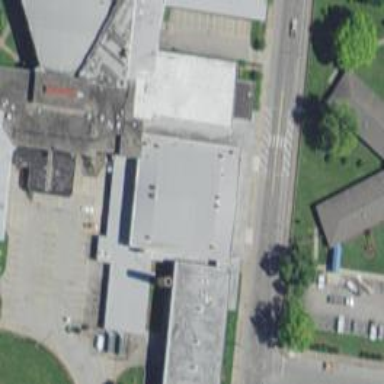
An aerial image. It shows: School building.